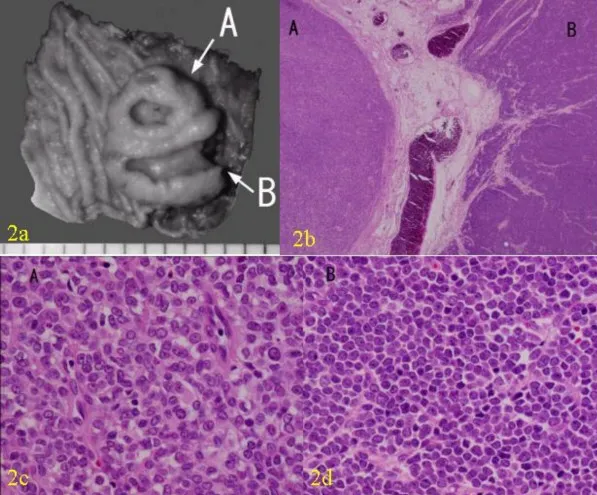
Macroscopic and microscopic findings of the tumor. (a) Gross appearance of the tumor. The tumor was divided into two components, component A (round shape) and B (crescent shape). (b) Photomicrograph of the gross appearance of the tumor (Hematoxylin and eosin X 2). (c) Photomicrograph of the component A showing fibrous tissue, small nuclei, and clear nucleoli. (Hematoxylin and Eosin X 40). (d) Photomicrograph of the component B showing more anaplastic features typical of small-cell carcinoma, such as sheets of tightly packed anaplastic cells with round nuclei and scanty cytoplasm. (Hematoxylin and Eosin X 40).
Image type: pathology (h&e)